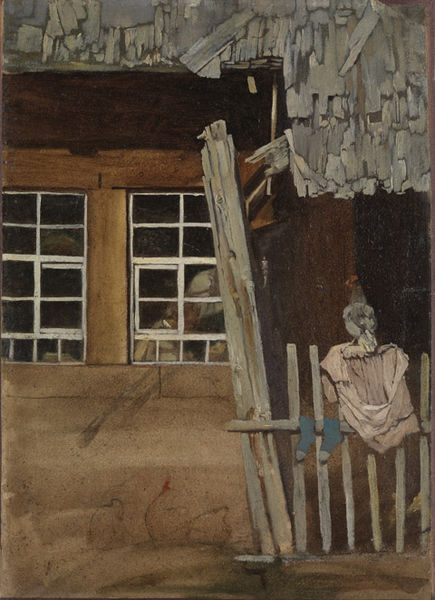
Titel: Bauernhausecke mit Gartenzaun und Huhn
Künstler: Hans Thoma
Standort: Karlsruhe
Institution: Staatliche Kunsthalle Karlsruhe
Schlagwörter: gemälde, mann, vogel, weiß, aquarell, menschen, sitzen, wäsche, braun, bunt, fenster, frau, glas, grau, holz, hut, kleid, kleider, tür, dach, gebäude, haus, tier, tuch, zaun, hochformat, malerei, alt, hemd, architektur, kleidung, rahmen, taube, hütte, boden, front, rosa, dachziegel, stillleben, balkon, fassade, lehm, warm, modern, mauer, ziegel, farbe, wasserfarbe, latten, lattenzaun, holzzaun, leiter, detail, atelier, balken, socke, socken, strumpf, strümpfe, laviert, ruine, hängen, stangen, alter, fetzen, lumpen, fensterkreuz, fensterrahmen, sprossen, trostlos, kittel, kaputt, werkstatt, fensterscheiben, bauernhaus, dreck, stange, hahn, huhn, einblick, fenstersprossen, holzhaus, latte, schindeln, ruinös, schindel, schindeldach, bretterzaun, fesnter, henne, tabak, dor, dachschindeln, monoton, zeun, dachzeigel, denster, surealismus, vogelscheuche, holzschindeln, sprossenfesnter, lattenfenster, fensterlatte